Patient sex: F
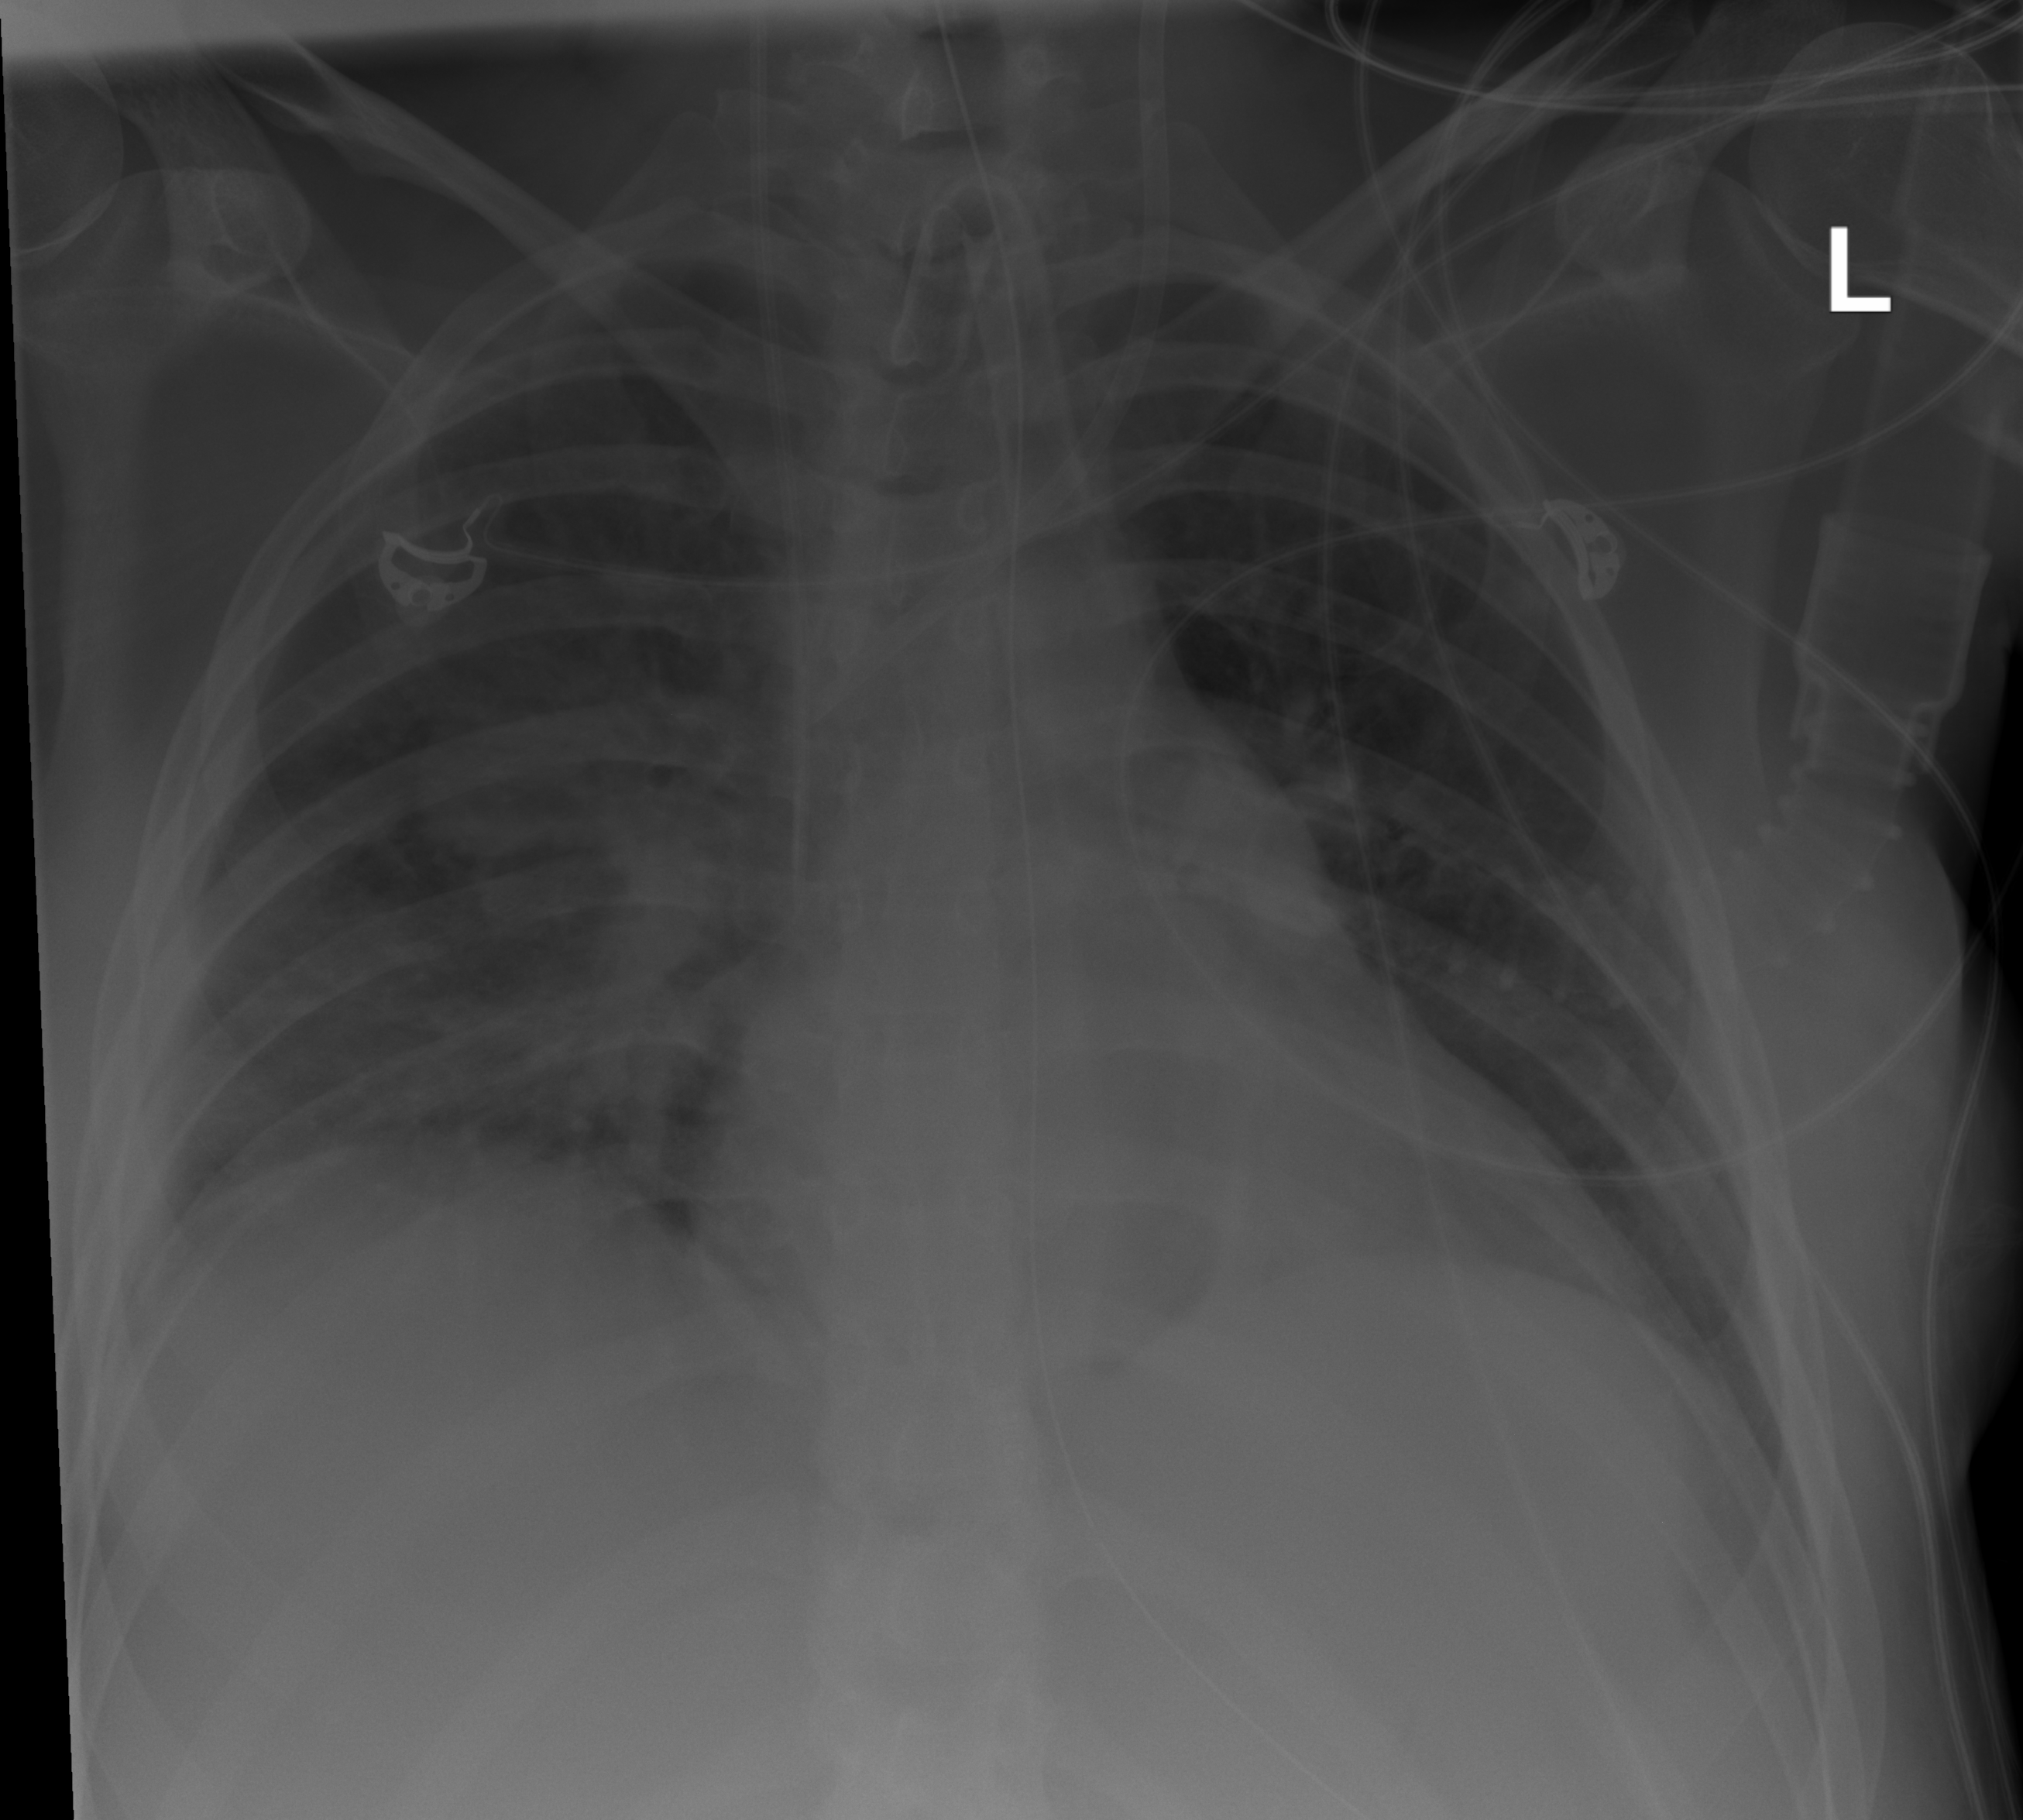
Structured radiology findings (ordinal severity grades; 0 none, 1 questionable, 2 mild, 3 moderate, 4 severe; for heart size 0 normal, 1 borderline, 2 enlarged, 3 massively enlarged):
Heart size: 2
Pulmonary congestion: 2
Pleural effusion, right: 0
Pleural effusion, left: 0
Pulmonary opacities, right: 2
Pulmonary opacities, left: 0
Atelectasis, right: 2
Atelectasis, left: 0